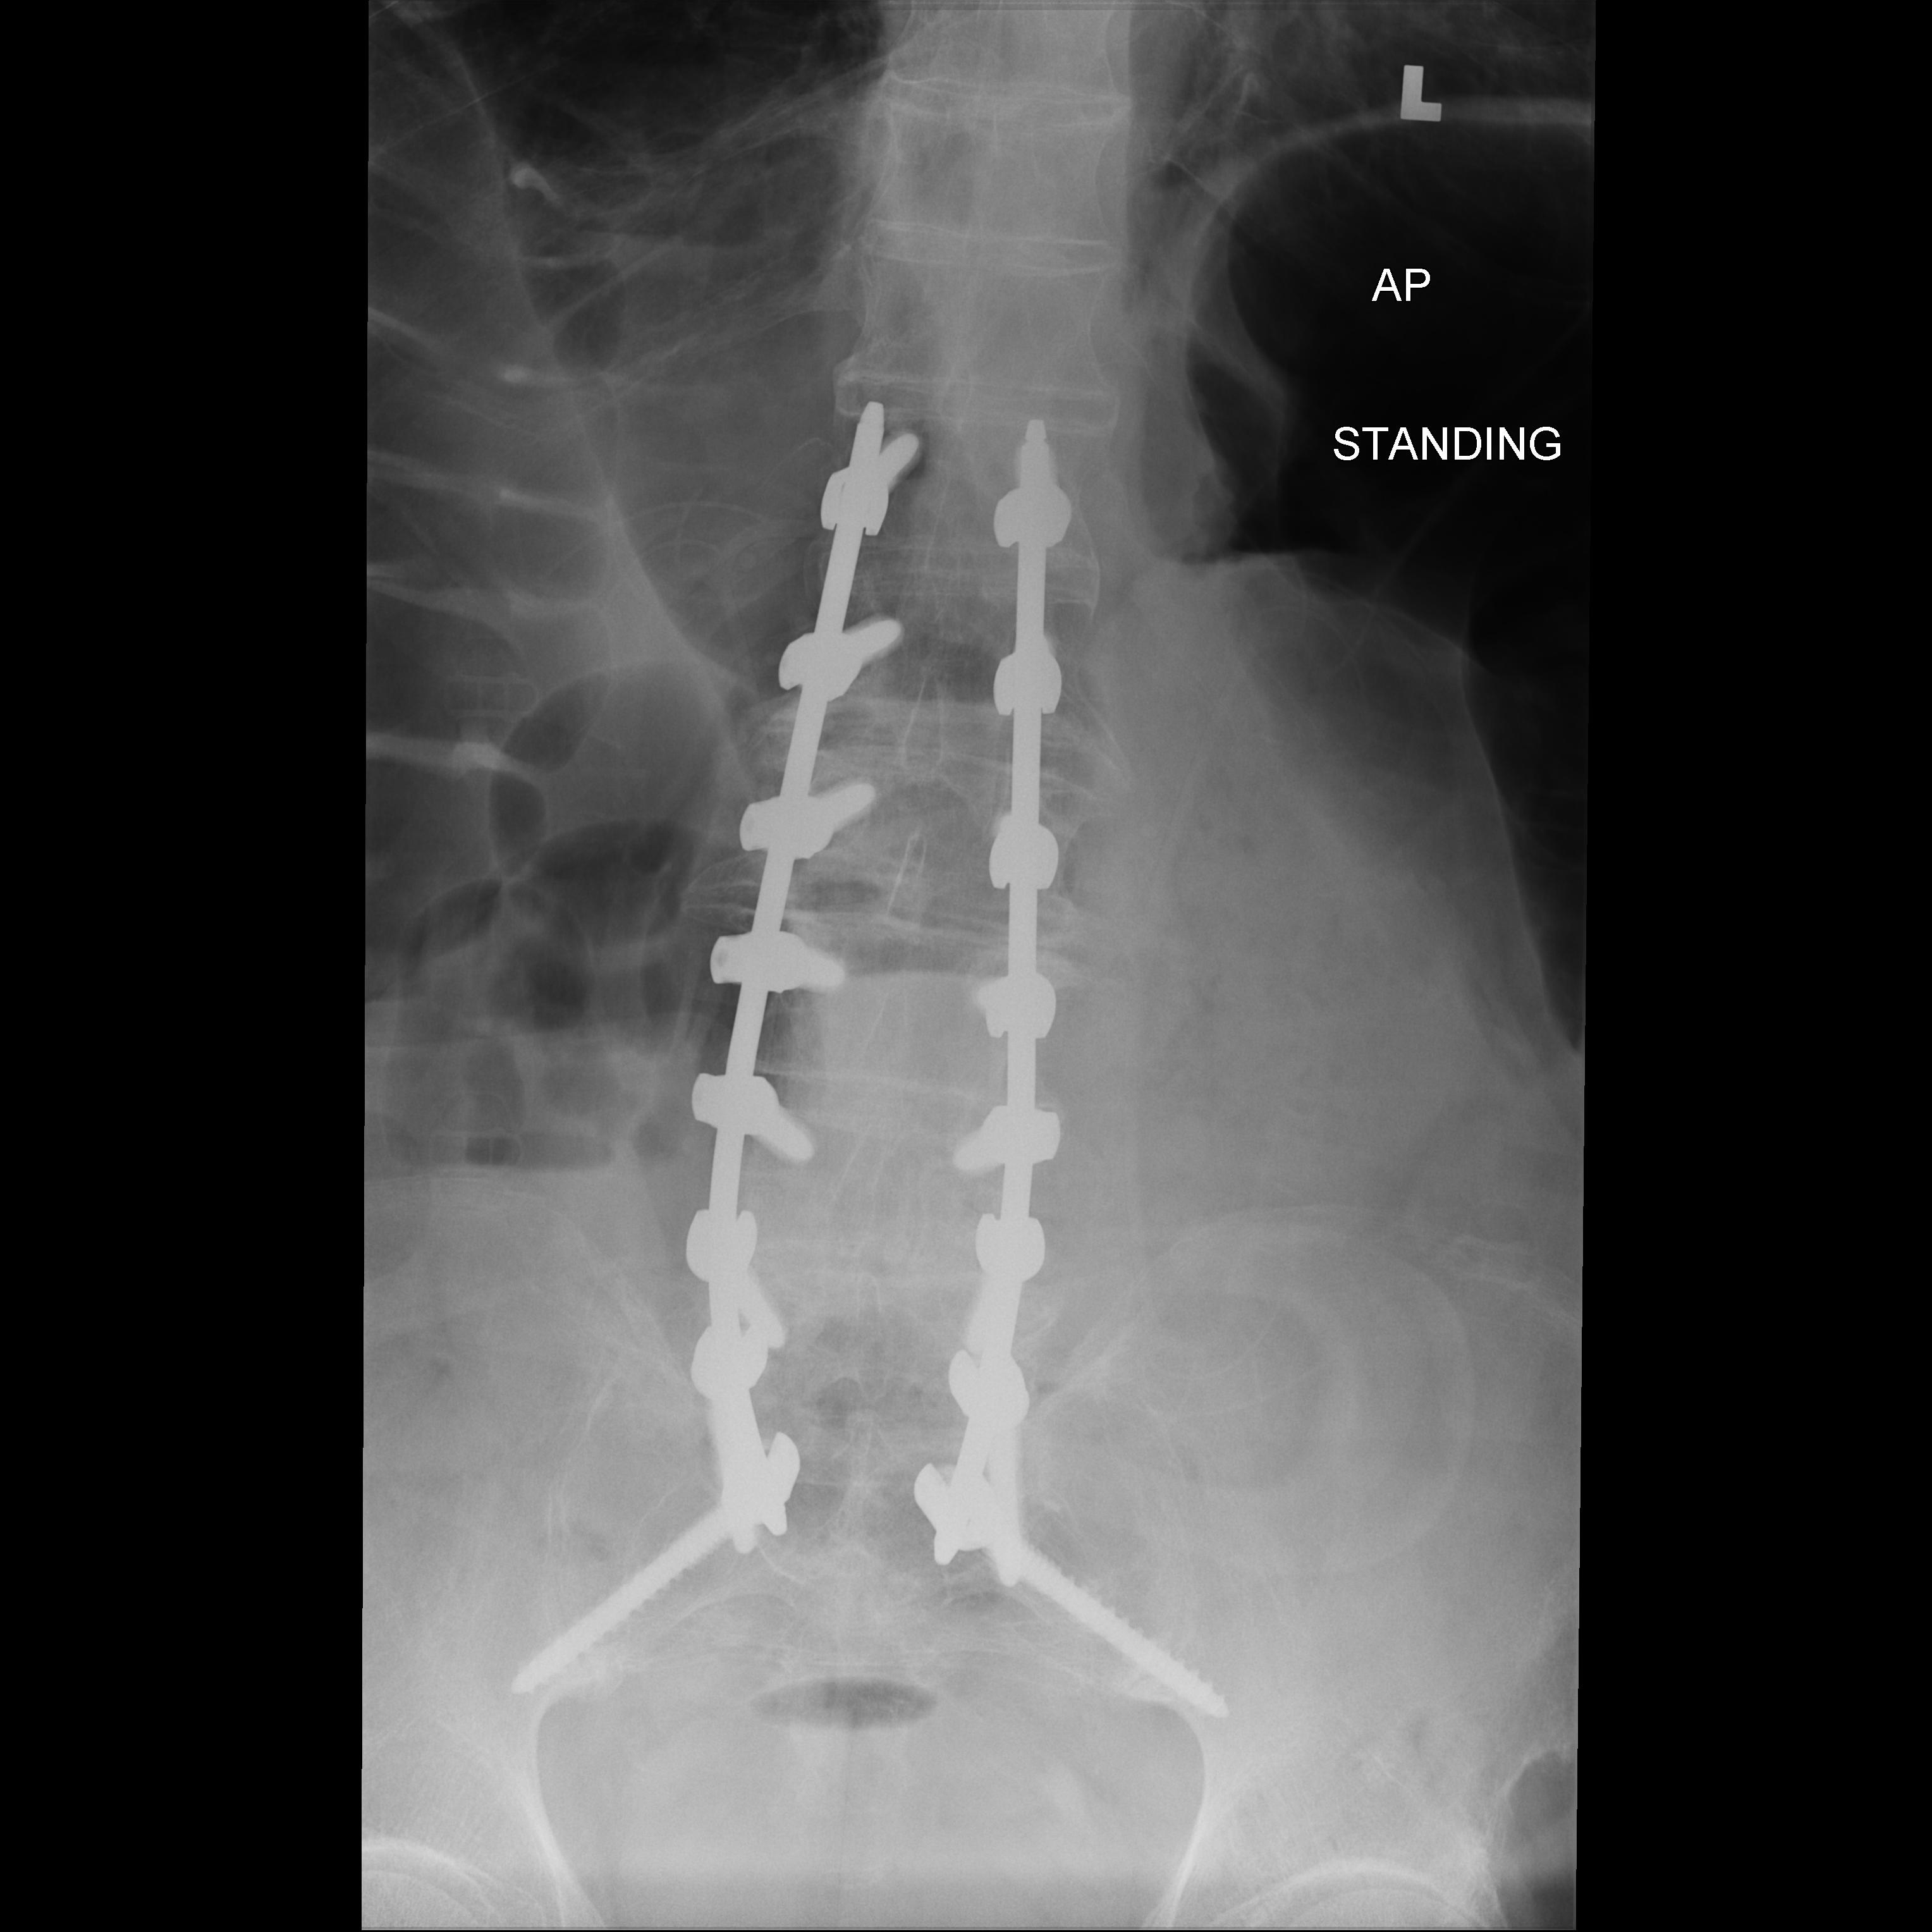
View: AP
Implant manufacturer: medtronic solera